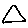
Label: triangle